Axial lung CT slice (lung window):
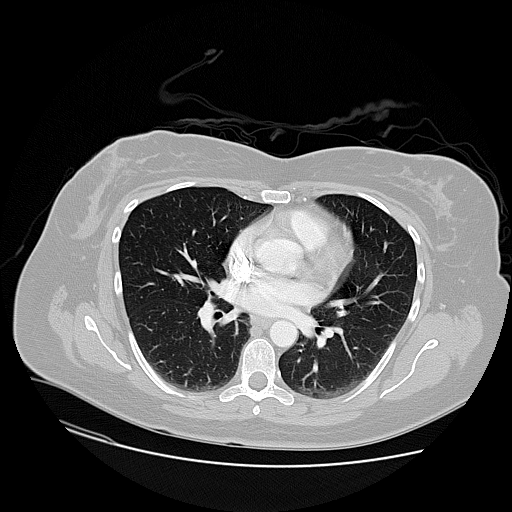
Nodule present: no